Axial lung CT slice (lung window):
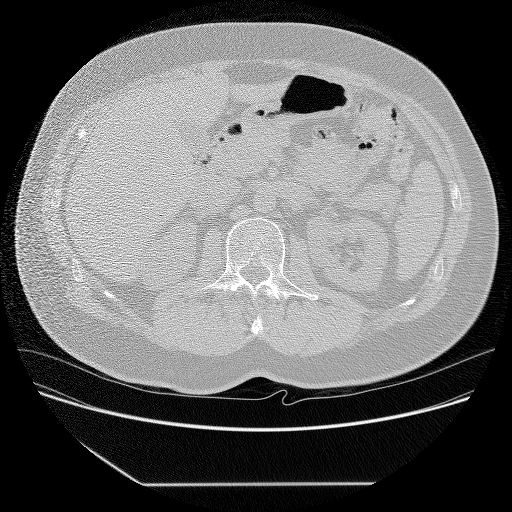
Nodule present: no